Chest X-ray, PA view. Patient: 66 years old, sex M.
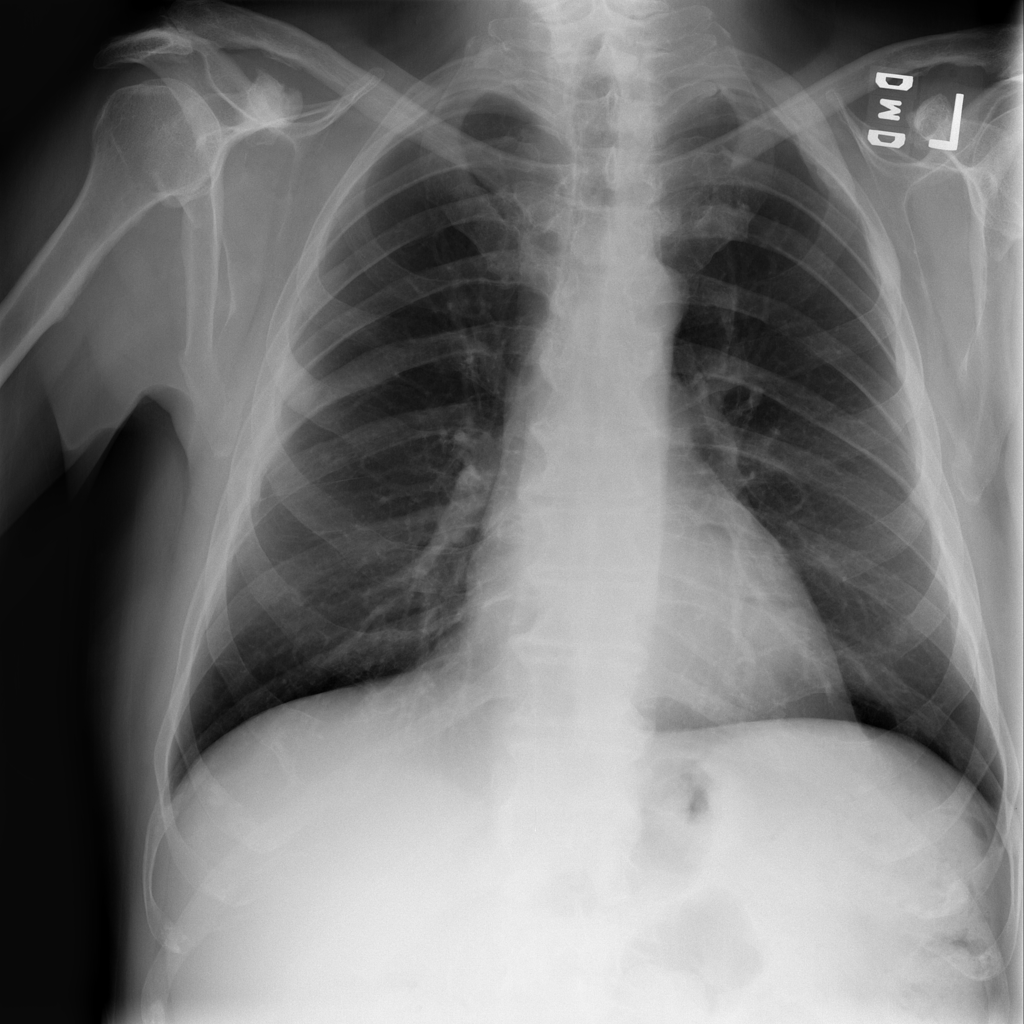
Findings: No Finding